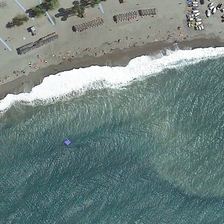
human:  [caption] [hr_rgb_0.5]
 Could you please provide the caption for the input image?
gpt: some people are in a beach near a piece of green ocean .

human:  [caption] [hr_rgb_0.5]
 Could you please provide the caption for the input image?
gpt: the sea beat the white spray on the beach .

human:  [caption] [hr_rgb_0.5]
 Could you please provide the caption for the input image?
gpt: a small fish is in the vastness of the sea .

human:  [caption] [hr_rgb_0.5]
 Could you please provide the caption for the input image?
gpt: some people are in a beach near a piece of green ocean .

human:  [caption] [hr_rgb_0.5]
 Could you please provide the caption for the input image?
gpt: the sea beat the white spray on the beach .